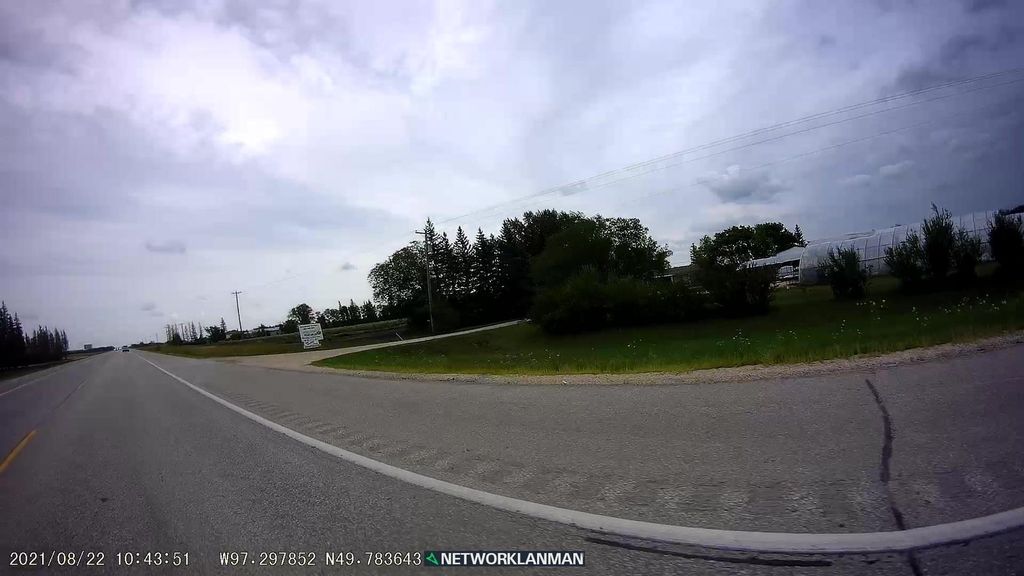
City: winnipeg